九年级 · 解析几何
(10 分) 根据以下素材, 探索完成任务.

| 如何加固蔬菜大棚？ |  |  |
| :---: | :---: | :---: |
| 素 <br> 材 <br> 1 | 农科所在某蔬菜基地试用新型保温大 <br> 棚技术. 大棚横截面为抛物线型（如 <br> 图，一端固定在距离地面 1 米的墙体 <br> $A$ 处, 另一端固定在距离地面 2 米的 <br> 对面墙体 $B$ 处，两墙体的水平距离为 <br> 6 米. 大棚离地面的最高点 $P$ 与 $A$ 的 <br> 水平距离为 3.5 米. | $P$ |
| 素 <br> 材 <br> 2 | 为了使大棚更牢固, 在此横截面内坚 <br> 立若干根与地面垂直的竹竿连接到大 <br> 棚的边缘. 要求相邻竹竿之间的水平 <br> 距离为 2 米, 靠近墙体的竹竿与墙体 <br> 的水平距离不超过 2 米. | 地面 |
| 问题解决 |  |  |
| 任 <br> 务 <br> 1 | 确定大棚形状 | 结合素材 1 , 在图中建立合适的直角坐标 <br> 系, 求大棚横截面所对应的拋物线解析式 <br> (不需写自变量取值范围). |
| 任 <br> 务 <br> 2 | 探索加固方案 | 请你设计一个符合要求的竹竿坚立方案, <br> 方案内容包括: <br> (1)从何处立第一根竹竿; <br> (2)共需多少根竹竿; <br> (3)所需竹竿的总长度（写出计算过程). |


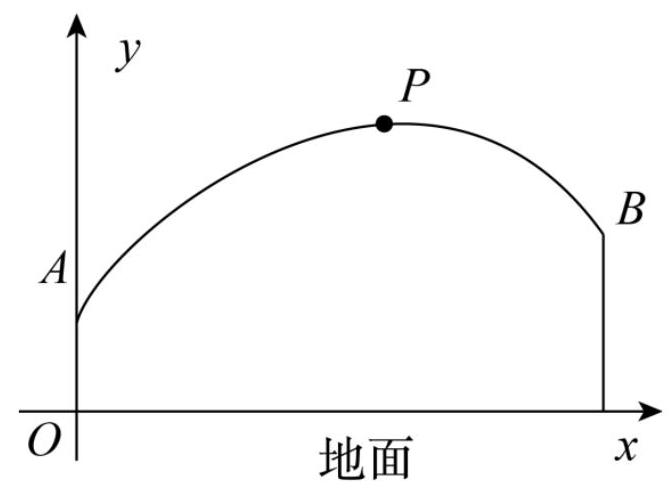
答案:  (1) $y=-\frac{1}{6} x^{2}+\frac{7}{6} x+1$ (答案不唯一);

(2) 从距左侧墙体 2 米处立第一根竹竿, 距左侧墙体 4 米处立第二根竹竿, 共需 2 根竹竿,所需竹竿总长度为 $\frac{17}{3}$ 米.

解析: (1) 以地面作为 $x$ 轴, 点 $A$ 所在墙体作为 $y$ 轴, 建立直角坐标系, 用待定系数法求出解析式即可;

（2）从距左侧墙体 2 米处立第一根竹竿, 距左侧墙体 4 米处立第二根竹竿, 从而得到共需 2 根竹竿, 分别求出两根竹竿长度, 相加即可求解.

【详解】解: (1) 如图, 以地面作为 $x$ 轴, 点 $A$ 所在墙体作为 $y$ 轴, 建立直角坐标系如图 (答案不唯一):

由题意可得 $A(0,1), B(6,2)$, 顶点 $P$ 的横坐标为 3.5 ,

设大棚横截面所对应的拋物线解析式为 $y=a x^{2}+b x+c$,

$$
\therefore\left\{\begin{array}{l}
c=1 \\
36 a+6 b+c=2 \\
-\frac{b}{2 a}=3.5
\end{array}\right.
$$

解得 $\left\{\begin{array}{l}a=-\frac{1}{6} \\ b=\frac{7}{6} \\ c=1\end{array}\right.$,

$\therefore$ 大棚横截面所对应的抛物线解析式为 $y=-\frac{1}{6} x^{2}+\frac{7}{6} x+1$;

(2) 符合要求的方案:

从距左侧墙体 2 米处立第一根竹竿, 距左侧墙体 4 米处立第二根竹竿,

$\therefore$ 共需 2 根竹竿,

当 $x=2$ 时, $y=-\frac{1}{6} x^{2}+\frac{7}{6} x+1=-\frac{1}{6} \times 4+\frac{7}{6} \times 2+1=\frac{8}{3}$,

当 $x=4$ 时, $y=-\frac{1}{6} x^{2}+\frac{7}{6} x+1=-\frac{1}{6} \times 16+\frac{7}{6} \times 4+1=3$,

$\therefore$ 所需竹竿总长度为 $\frac{8}{3}+3=\frac{17}{3}$ (米).

【点睛】本题考查二次函数的应用, 涉及待定系数法, 方案设计等, 解题的关键是读懂题意,根据题意建立合适坐标系, 掌握待定系数法求函数解析式.